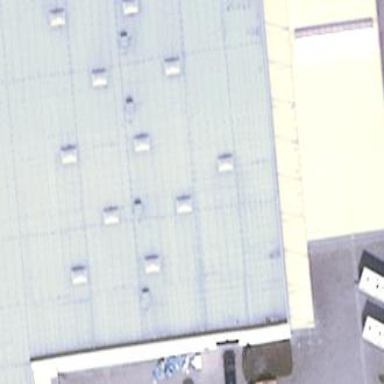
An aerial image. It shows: Warehouse building.